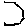
Label: hexagon